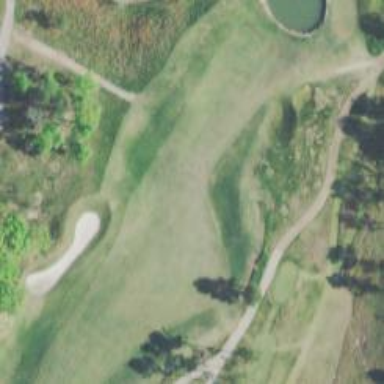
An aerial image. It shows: View of golf hole.